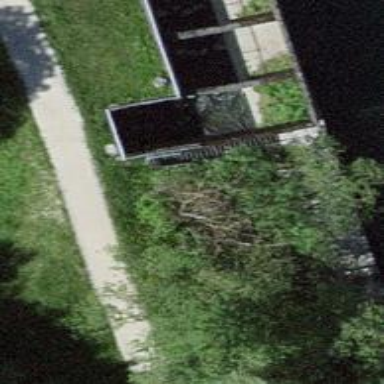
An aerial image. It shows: Culvert tunnel underneath ditch.